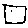
Label: square